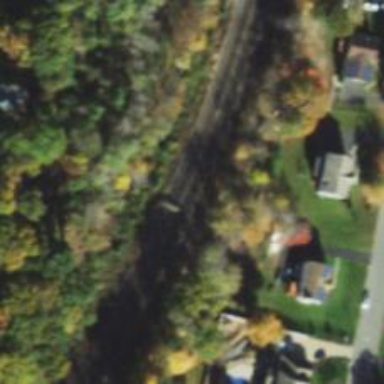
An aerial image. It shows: Railway siding for service.